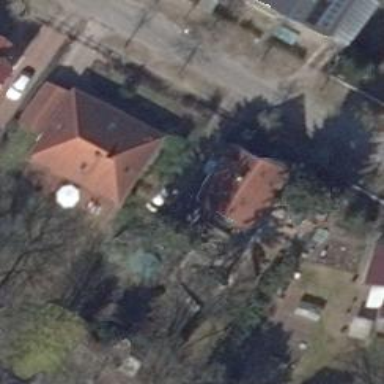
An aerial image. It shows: Residential building with gabled roof.